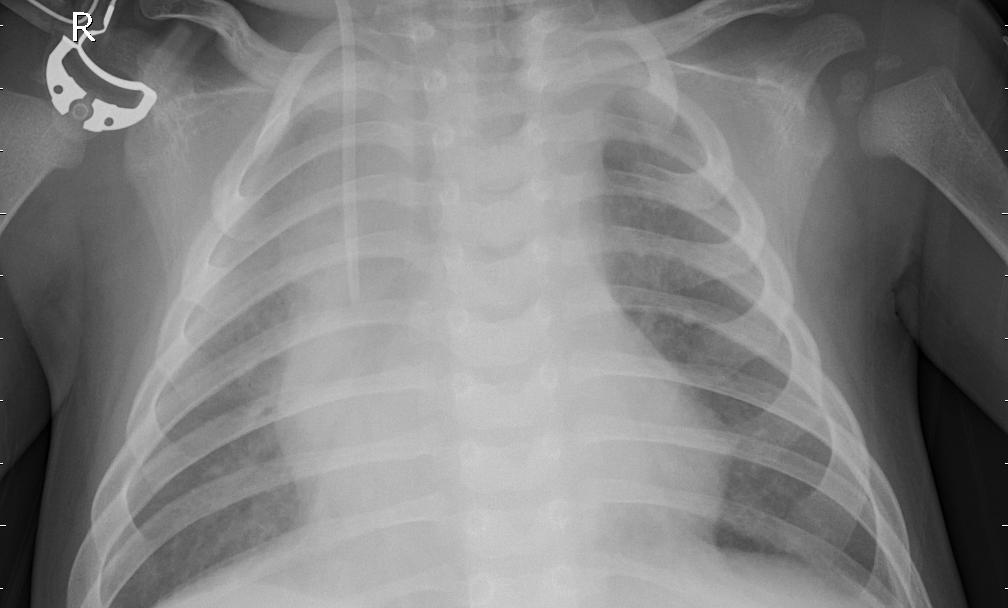
Diagnosis: PNEUMONIA